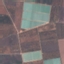
Land use / land cover class: PermanentCrop